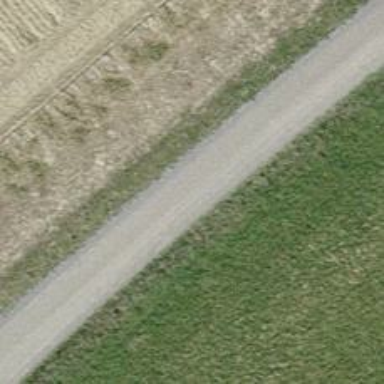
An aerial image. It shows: Unclassified road with pebblestone surface.